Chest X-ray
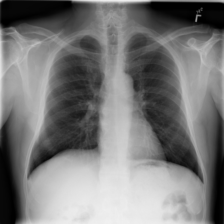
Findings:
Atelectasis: negative
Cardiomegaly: negative
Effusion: negative
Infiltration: negative
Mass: negative
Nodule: negative
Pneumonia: negative
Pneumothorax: negative
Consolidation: negative
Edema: negative
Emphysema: negative
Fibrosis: negative
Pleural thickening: negative
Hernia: negative